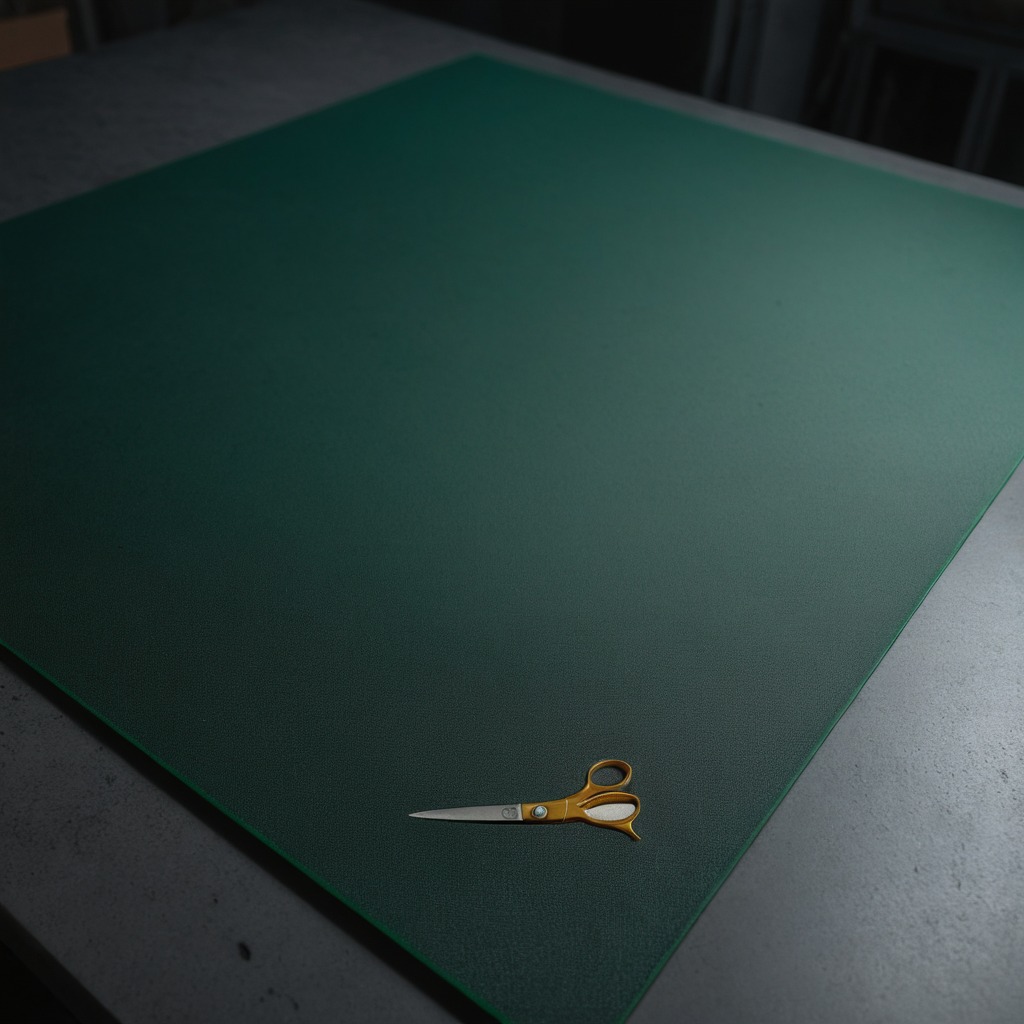
A scissor lying on a clean granite tabletop covered with a green rubber mat inside a workshop at night dim ambient light soft shadows worn but beneath the mat